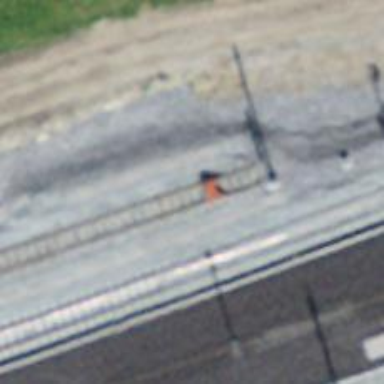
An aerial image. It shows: Railway buffer stop.